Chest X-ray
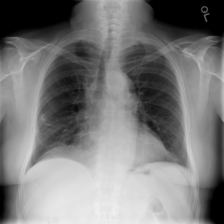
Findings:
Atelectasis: negative
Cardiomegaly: negative
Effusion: negative
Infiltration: positive
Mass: negative
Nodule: negative
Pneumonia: negative
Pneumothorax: negative
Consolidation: negative
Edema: negative
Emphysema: negative
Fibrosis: negative
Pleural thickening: negative
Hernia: negative